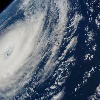
Label: cloud